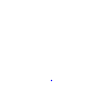
Particle: pion